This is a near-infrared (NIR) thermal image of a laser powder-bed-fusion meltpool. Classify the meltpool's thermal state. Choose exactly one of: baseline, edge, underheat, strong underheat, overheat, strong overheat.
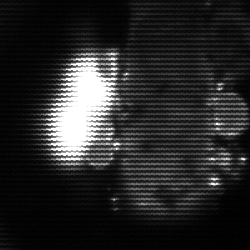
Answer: strong underheat